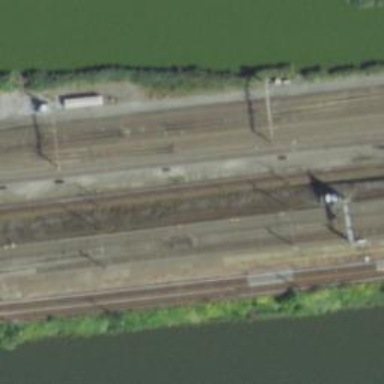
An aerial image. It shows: Railway track with contact line for electrification.